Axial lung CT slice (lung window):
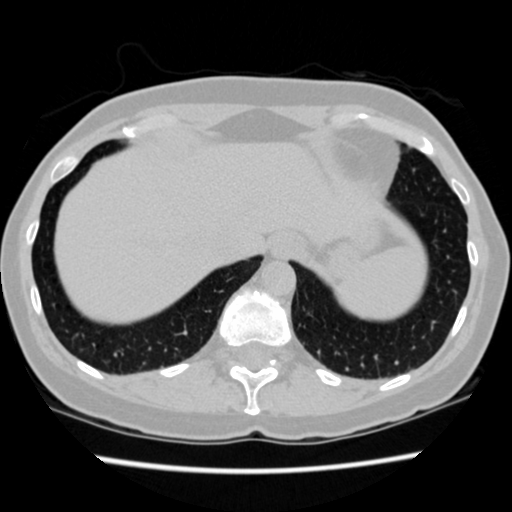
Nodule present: no